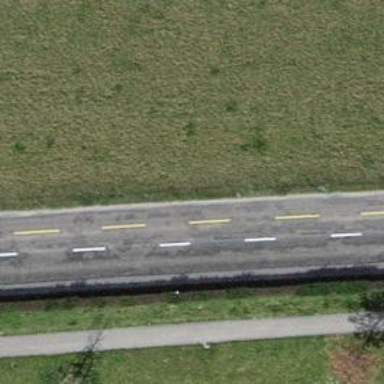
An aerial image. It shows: Tertiary road with designated cycle lane on the left.